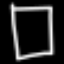
Label: square